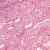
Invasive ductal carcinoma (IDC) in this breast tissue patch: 1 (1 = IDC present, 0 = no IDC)